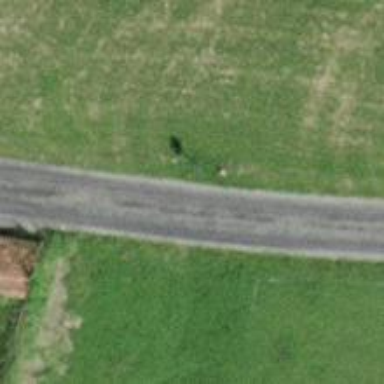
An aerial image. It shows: Unclassified road.